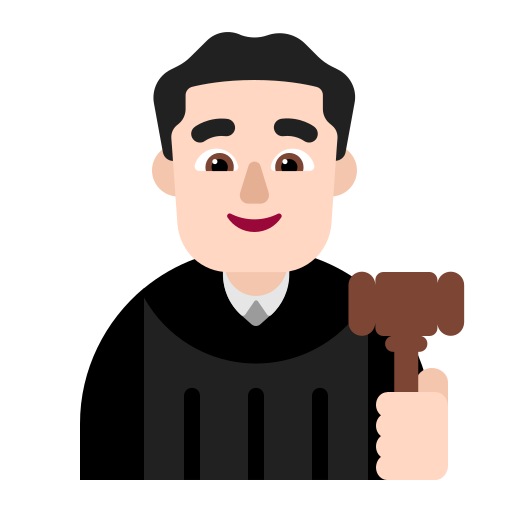
man judge flat light